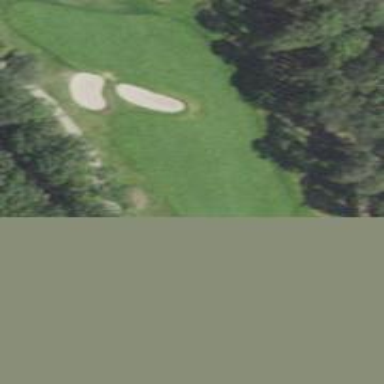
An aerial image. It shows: Scenic golf fairway.